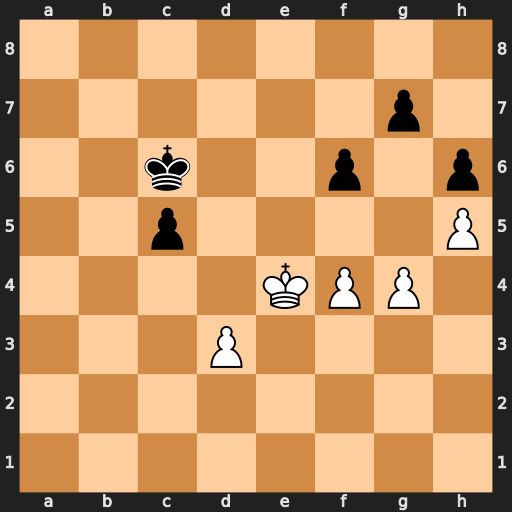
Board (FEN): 8/6p1/2k2p1p/2p4P/4KPP1/3P4/8/8
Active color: w
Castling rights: -
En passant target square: -
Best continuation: Kf5 Kd5 Kg6 Kd4 Kxg7